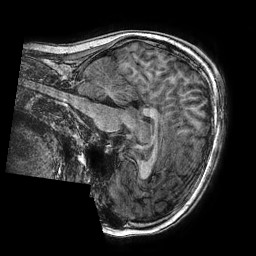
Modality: T1w
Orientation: sagittal
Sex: male
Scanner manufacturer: ge
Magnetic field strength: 3 T
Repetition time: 0.0077 s
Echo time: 0.003436 s